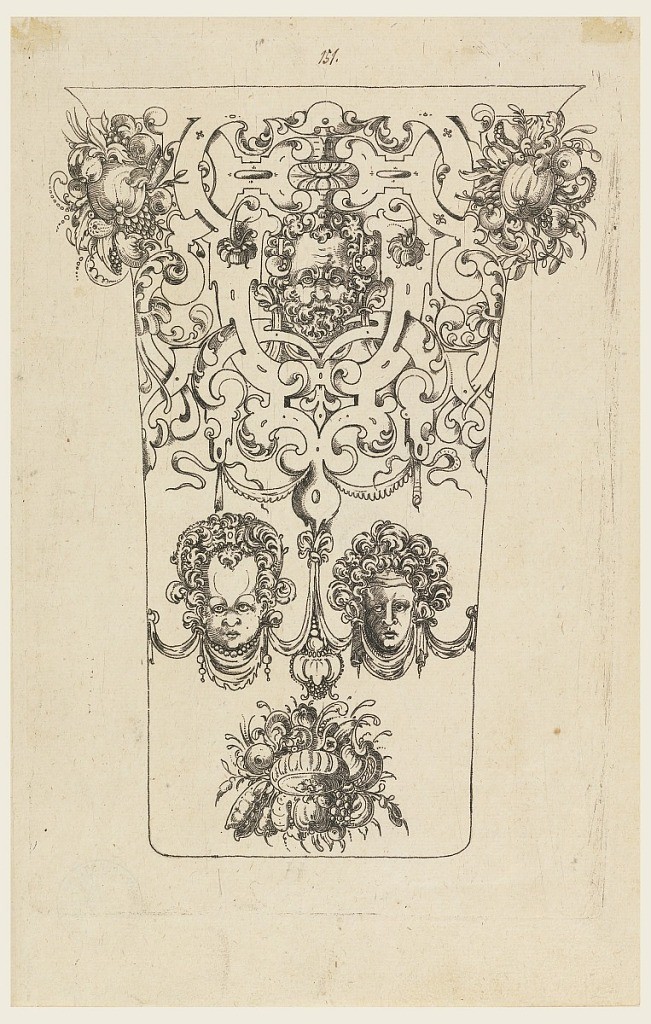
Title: Plate from 12 Stick Zum Verzaighnen Stechen Ver Fertigt (Set of Twelve Designs for Engraved Vessels)
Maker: Bernhard Zan, Germany, active ca. 1580
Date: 1580
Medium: Punch engraving, pen and black ink, graphite on off-white laid paper
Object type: Print
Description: Under a scrollwork frieze with bunches of fruit and a bearded mask, are two masks connected by drapery festoons. Bunch of fruit, bottom.